Interaction volume radius: 10 \u00c5
Interaction volume height: 10 \u00c5
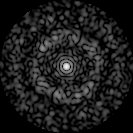
Disorder parameter: 0.8118